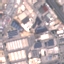
Label: Industrial